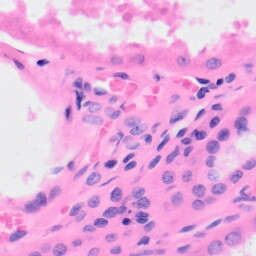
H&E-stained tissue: Kidney